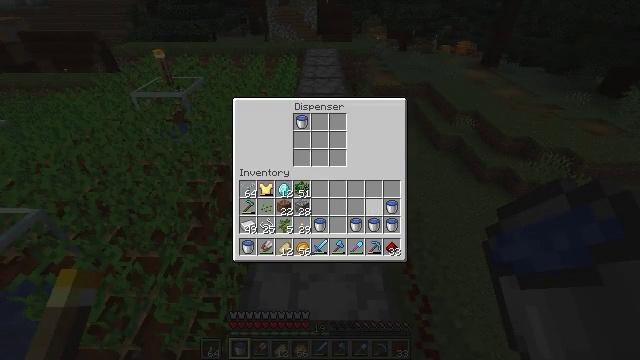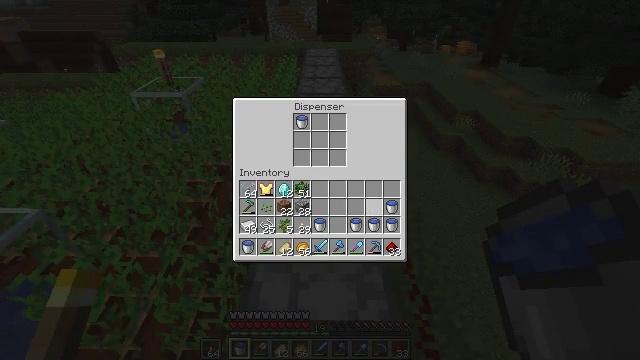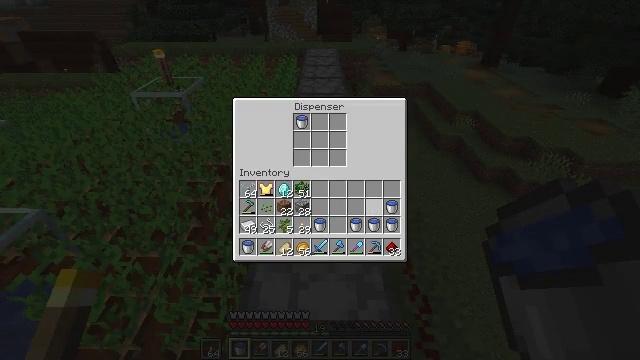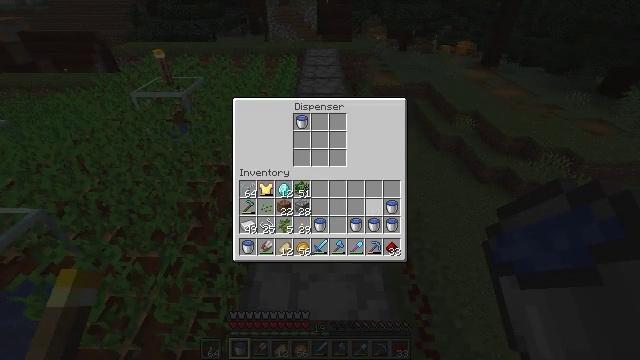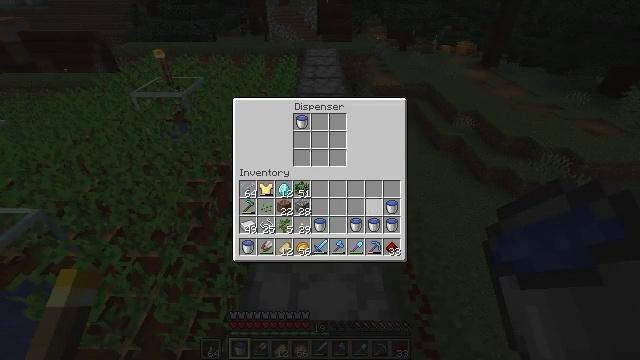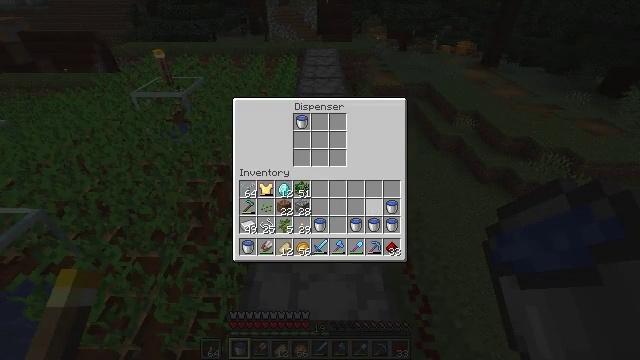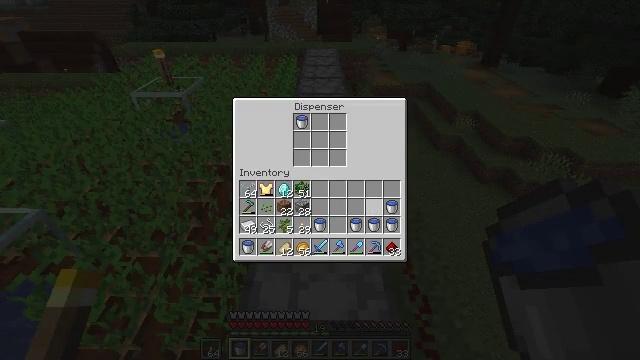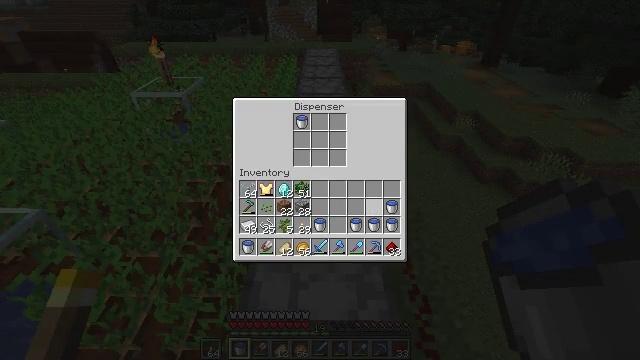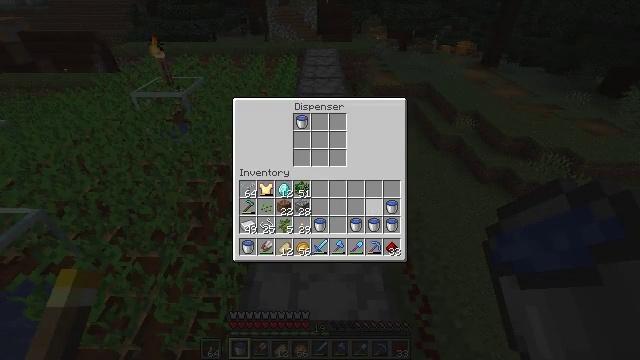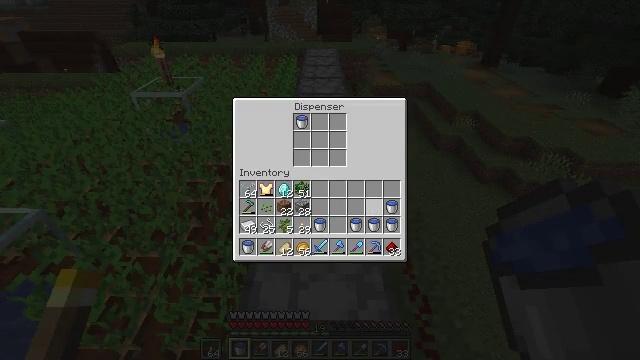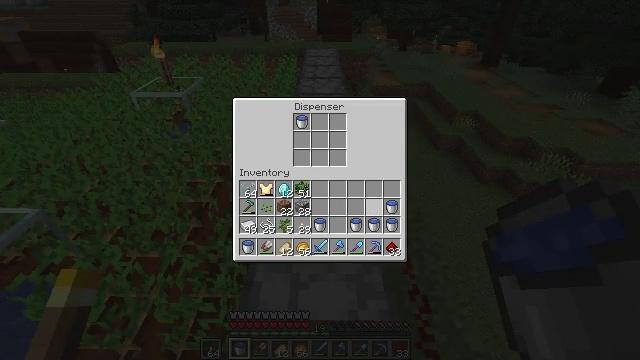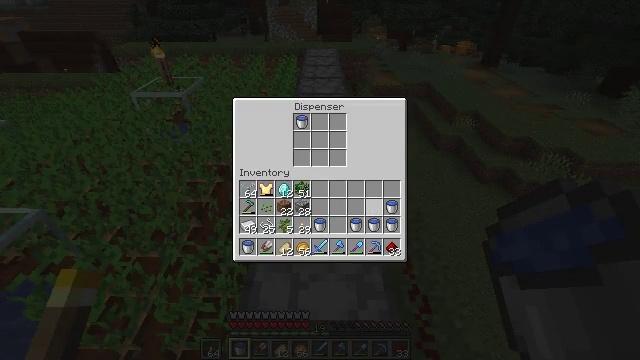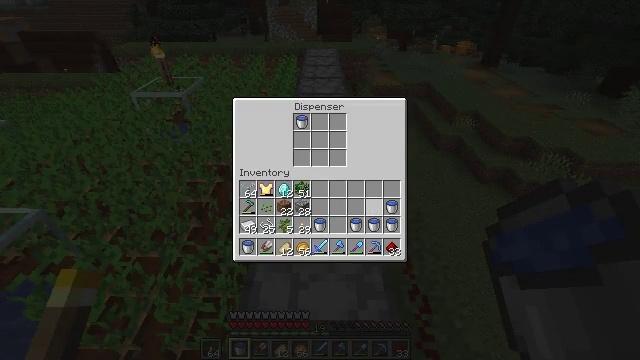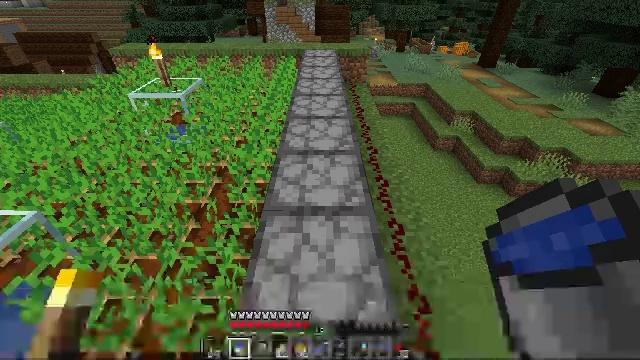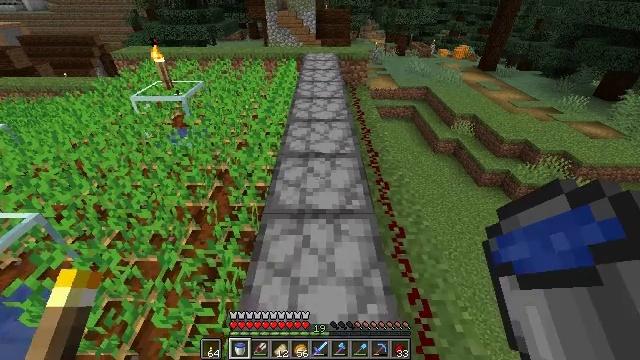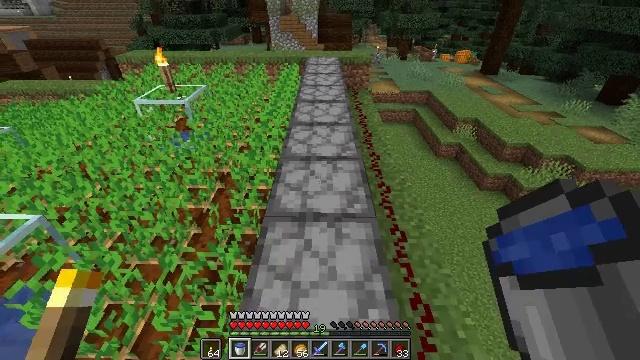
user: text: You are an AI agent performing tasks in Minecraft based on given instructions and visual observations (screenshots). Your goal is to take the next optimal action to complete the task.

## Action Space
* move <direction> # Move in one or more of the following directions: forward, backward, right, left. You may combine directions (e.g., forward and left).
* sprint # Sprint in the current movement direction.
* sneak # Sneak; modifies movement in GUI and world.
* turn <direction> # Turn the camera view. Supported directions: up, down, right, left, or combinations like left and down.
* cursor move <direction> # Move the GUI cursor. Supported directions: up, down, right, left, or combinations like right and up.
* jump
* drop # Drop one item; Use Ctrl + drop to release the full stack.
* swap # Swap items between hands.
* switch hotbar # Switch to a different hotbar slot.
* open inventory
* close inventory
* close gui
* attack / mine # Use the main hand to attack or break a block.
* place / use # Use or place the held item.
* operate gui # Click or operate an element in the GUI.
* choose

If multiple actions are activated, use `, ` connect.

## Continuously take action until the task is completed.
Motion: motion action
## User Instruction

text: Break the redstone repeater.
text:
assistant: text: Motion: sneak
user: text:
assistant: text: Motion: sneak
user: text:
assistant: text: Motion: sneak
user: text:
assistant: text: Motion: no_op
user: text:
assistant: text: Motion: no_op
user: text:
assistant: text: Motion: no_op
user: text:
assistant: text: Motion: no_op
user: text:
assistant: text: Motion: no_op
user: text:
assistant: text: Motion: no_op
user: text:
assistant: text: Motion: no_op
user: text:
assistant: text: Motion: no_op
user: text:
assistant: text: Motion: no_op
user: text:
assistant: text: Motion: no_op
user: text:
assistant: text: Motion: no_op
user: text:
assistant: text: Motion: no_op
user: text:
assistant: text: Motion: no_op
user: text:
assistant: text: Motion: no_op
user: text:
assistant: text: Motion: no_op
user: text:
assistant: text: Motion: no_op
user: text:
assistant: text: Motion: no_op
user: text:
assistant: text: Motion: no_op
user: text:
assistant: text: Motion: no_op
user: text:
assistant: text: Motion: no_op
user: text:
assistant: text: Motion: no_op
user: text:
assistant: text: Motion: move forward
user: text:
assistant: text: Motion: move forward
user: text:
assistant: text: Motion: move forward
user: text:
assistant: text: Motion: move forward
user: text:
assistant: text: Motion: no_op
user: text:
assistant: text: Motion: no_op